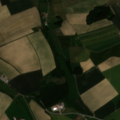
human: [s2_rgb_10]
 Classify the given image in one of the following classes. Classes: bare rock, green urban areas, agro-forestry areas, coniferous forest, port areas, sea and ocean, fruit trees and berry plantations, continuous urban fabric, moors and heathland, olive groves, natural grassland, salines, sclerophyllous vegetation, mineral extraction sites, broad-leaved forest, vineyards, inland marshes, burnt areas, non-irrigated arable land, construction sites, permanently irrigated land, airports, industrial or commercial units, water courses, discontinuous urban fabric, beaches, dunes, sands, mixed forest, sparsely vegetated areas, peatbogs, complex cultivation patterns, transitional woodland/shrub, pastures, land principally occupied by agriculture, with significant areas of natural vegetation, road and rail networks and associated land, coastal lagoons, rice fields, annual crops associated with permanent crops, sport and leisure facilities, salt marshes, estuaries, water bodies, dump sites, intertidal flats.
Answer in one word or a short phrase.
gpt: non-irrigated arable land, pastures, land principally occupied by agriculture, with significant areas of natural vegetation